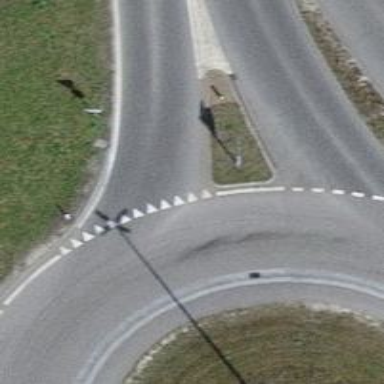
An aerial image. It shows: Road with "give way" sign.